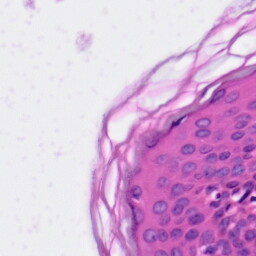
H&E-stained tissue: Skin